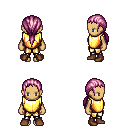
a pixel art fantasy rpg character, female body template, human, tanned skin, gold chest armor, gold greaves, pink ponytail hairstyle, brown shoes, four views (front, back, left, right), 2x2 character sprite sheet, small pixel art, hard edges, no anti-aliasing